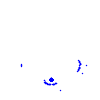
Particle: electron